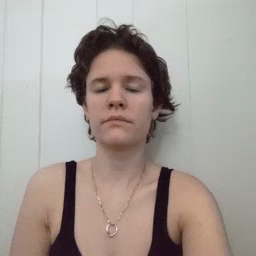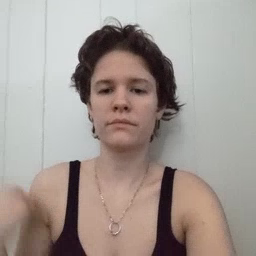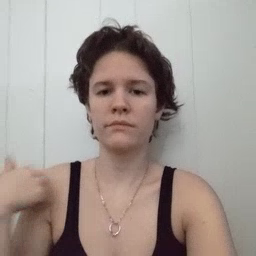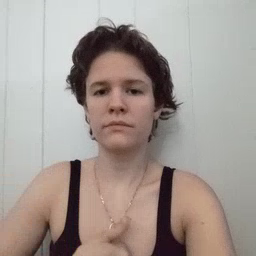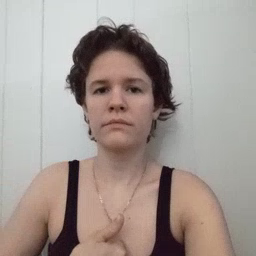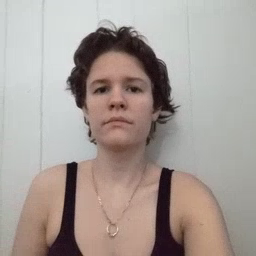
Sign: jacket